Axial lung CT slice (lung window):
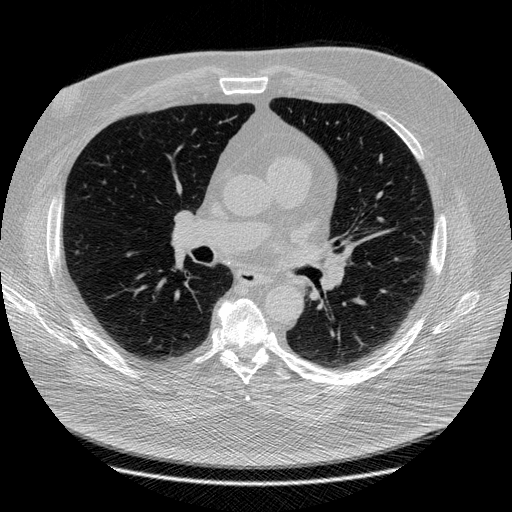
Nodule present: yes
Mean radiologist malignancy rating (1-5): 2